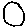
Label: circle